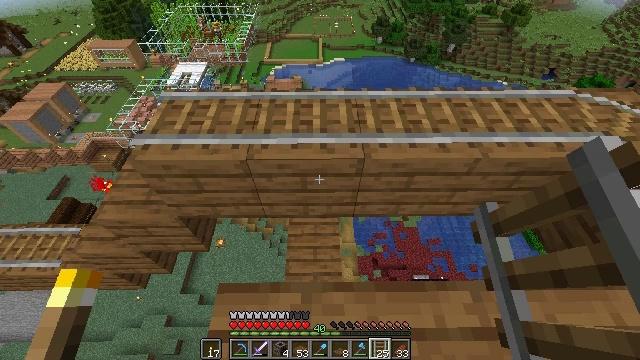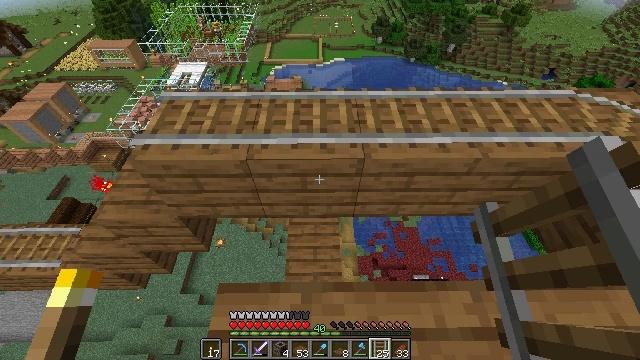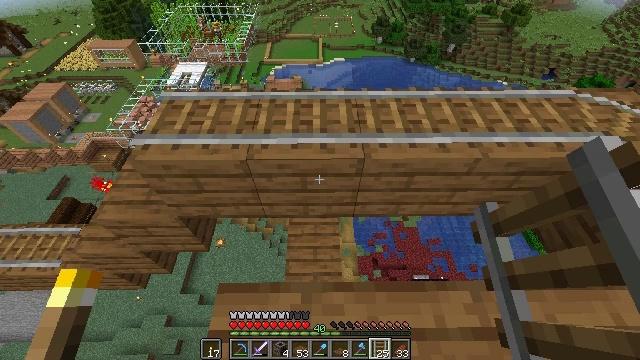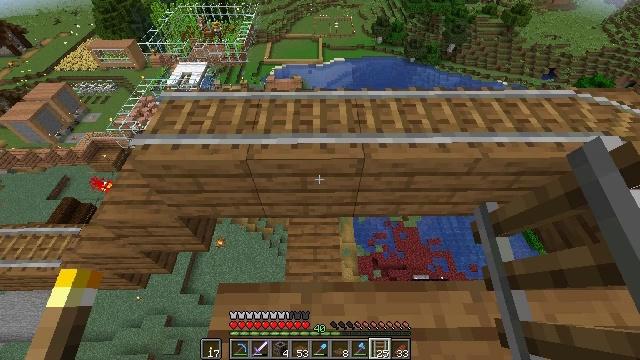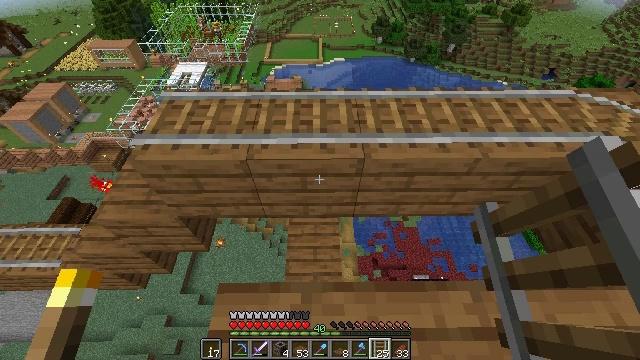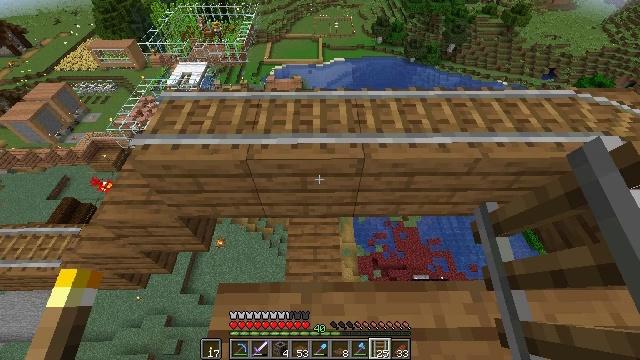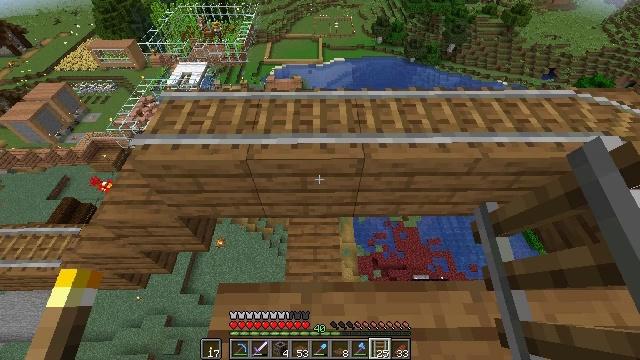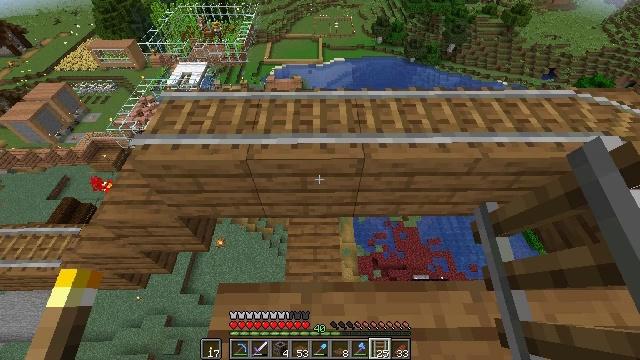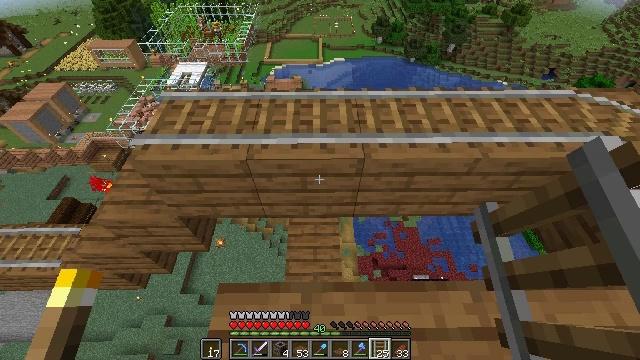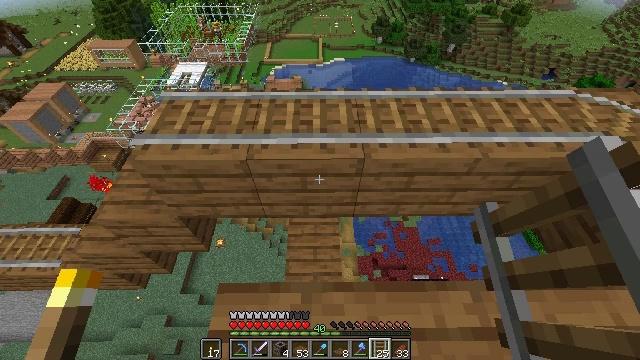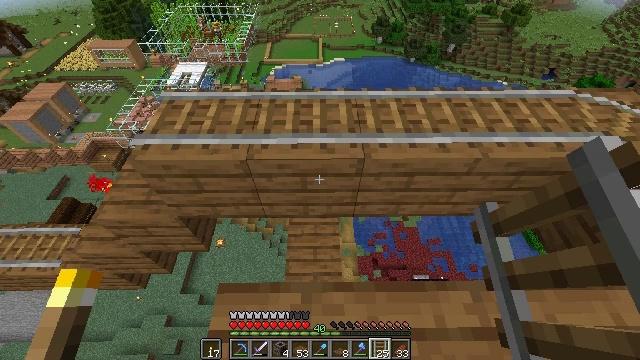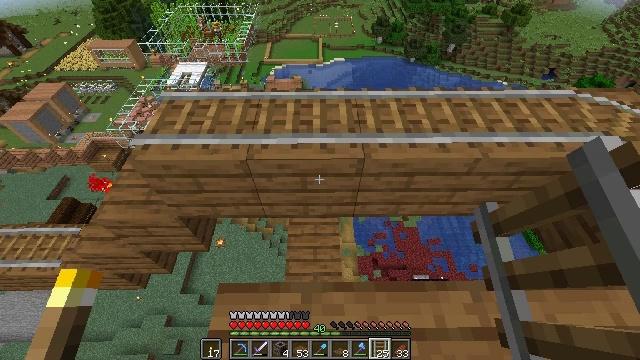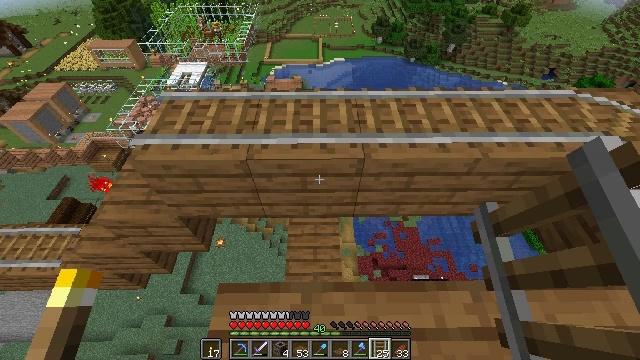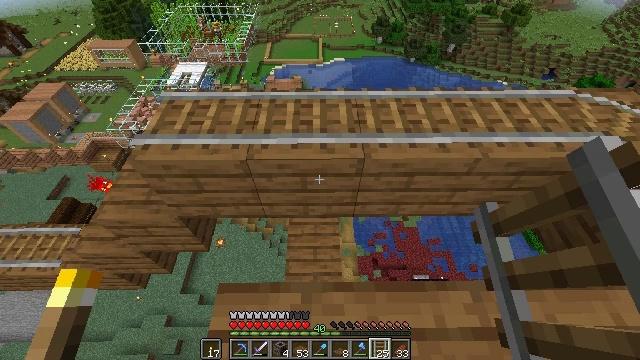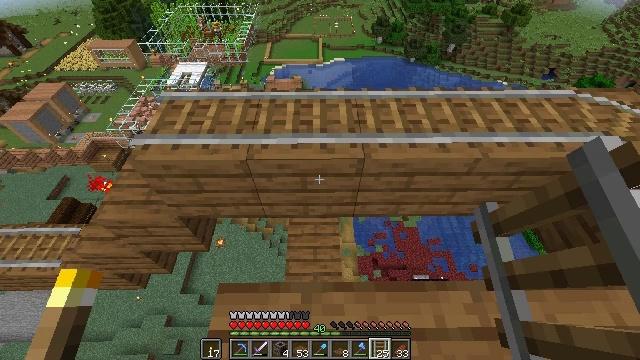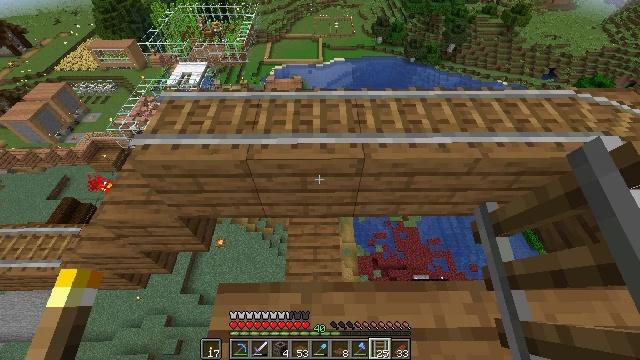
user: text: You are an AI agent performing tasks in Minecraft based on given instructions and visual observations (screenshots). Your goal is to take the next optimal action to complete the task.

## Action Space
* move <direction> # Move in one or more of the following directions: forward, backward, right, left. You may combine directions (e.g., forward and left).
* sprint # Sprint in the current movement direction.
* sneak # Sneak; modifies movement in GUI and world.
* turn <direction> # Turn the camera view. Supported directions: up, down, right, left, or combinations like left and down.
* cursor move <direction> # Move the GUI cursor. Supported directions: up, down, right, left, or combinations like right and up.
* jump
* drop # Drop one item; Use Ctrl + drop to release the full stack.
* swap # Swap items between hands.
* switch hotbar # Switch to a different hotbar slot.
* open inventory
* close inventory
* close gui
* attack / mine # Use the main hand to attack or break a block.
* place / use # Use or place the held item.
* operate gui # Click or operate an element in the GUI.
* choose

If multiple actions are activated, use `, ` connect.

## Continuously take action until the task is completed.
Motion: motion action
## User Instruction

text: Make a rabbit stew using the crafting table.
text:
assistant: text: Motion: no_op
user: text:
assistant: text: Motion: no_op
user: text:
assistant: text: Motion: no_op
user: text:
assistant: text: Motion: no_op
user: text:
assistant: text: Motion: no_op
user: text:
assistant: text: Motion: no_op
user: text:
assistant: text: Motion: no_op
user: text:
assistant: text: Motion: no_op
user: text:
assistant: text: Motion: no_op
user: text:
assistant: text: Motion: no_op
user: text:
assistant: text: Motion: no_op
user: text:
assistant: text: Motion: no_op
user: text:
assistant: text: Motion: no_op
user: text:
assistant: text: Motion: no_op
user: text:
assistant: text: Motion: no_op
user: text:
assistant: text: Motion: no_op
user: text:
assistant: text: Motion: no_op
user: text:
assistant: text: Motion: no_op
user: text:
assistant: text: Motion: no_op
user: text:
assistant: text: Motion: no_op
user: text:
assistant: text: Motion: no_op
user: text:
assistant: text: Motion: no_op
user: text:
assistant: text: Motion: no_op
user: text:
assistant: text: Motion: no_op
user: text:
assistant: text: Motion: no_op
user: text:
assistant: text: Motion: no_op
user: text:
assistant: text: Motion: no_op
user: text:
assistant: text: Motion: no_op
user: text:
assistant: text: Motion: no_op
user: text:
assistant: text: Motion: no_op